Aerial crown-view tile of a tropical tree (Barro Colorado Island, Panama), acquired 20250512:
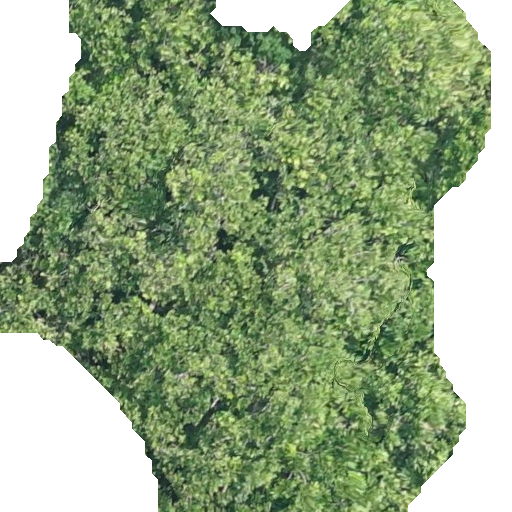
Species: Anacardium excelsum
GBIF accepted scientific name: Anacardium excelsum
Crown area: 310.468 m²